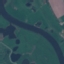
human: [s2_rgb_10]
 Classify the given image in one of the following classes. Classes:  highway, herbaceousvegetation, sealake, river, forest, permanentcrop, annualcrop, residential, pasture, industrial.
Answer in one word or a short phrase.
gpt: River